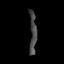
Tissue: skin
Cell type: Epithelial cells
Senescence score: 0.7374
Nuclear area (px): 299
Mean DAPI intensity: 69.763